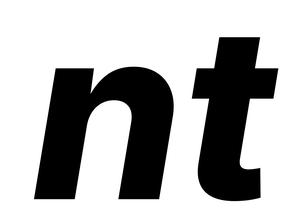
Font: Inter-Italic_ExtraBold_Italic